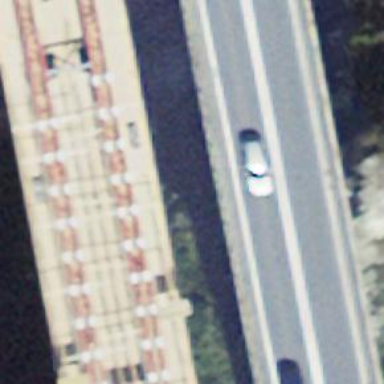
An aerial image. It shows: Motor road bridge with asphalt surface. The bridge is part of trunk highway.